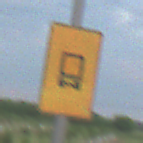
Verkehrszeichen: KennzeichnungspflichtigeFahrzeugeGefaehrlicheGueterOhnePfeilsymbol
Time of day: SunriseSunset
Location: Outdoor (Nature)
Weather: PartlyCloudy
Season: NotSpecified
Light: Natural